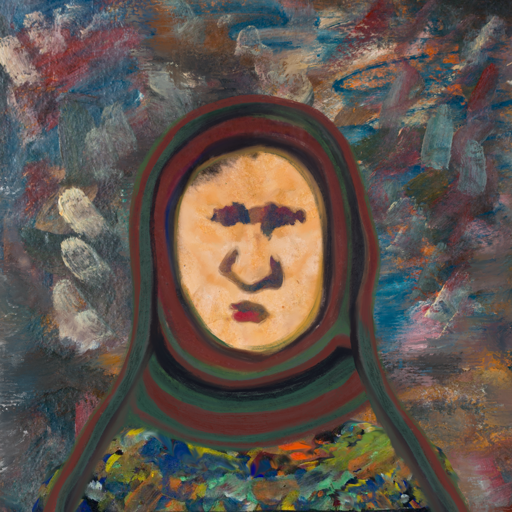
Background: Boggyland, Head And Neck Front: Childish, Face Front: In_The_Sun, Bust: An_Impression, Hair Front: Blank, Head Accessory: After_Raid_Scarf, Second Necklace: Blank, Necklace: Blank, Baby: Blank